Question: I am trying to display HTML text inside a JTable's cell but the scrollbars arent showing up at all. Below is my code...
'''
public class TableCellTextRenderer {
@Override
public Component getTableCellRendererComponent(JTable table, Object value, boolean isSelected,
boolean hasFocus, int row, int column) {
final JTextPane jtextPane = new JTextPane();
JScrollPane scrollPane = new JScrollPane(jtextPane);
scrollPane.setPreferredSize(new Dimension(350,350));
scrollPane.setVisible(true);
jtextPane.setEditable(false);
jtextPane.setAutoscrolls(true);
jtextPane.setContentType("text/html");
jtextPane.setText(myHtmlText);
jtextPane.setVisible(true);
jtextPane.setPreferredSize(new Dimension(350,350));
//this setViewPort has no effect
scrollPane.setViewportView(jtextPane);
jtextPane.setVisible(true);
scrollPane.setAutoscrolls(true);
scrollPane.setHorizontalScrollBarPolicy(ScrollPaneConstants.HORIZONTAL_SCROLLBAR_ALWAYS);
scrollPane.setVerticalScrollBarPolicy(ScrollPaneConstants.VERTICAL_SCROLLBAR_ALWAYS);
JPanel jpanel = new JPanel();
jpanel.setVisible(true);
jpanel.setPreferredSize(new Dimension(360, 360));
jpanel.add(scrollPane);
return jpanel;
}
}
'''
The scroll bars appear, but the scrolling handles dont appear. Can you please tell me what I am missing?
The table looks like this:

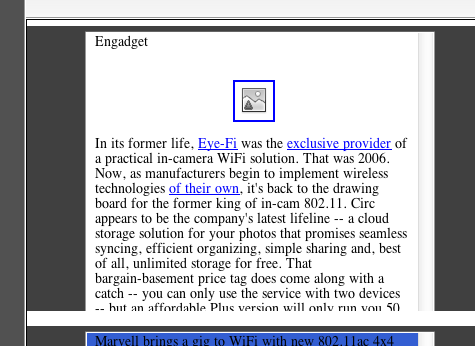
Answer: I'm afraid this is not going to work the way you'd want it to. The way JTables work is by obtaining a renderer component to draw the cell once, then cache it. In simplest terms, the component you're returning is basically just used to draw the cell, but it does not work the way normal components do - for instance, it does not receive events. You can use a cell editor (which will receive events), but the user would have to select the cell manually.
There are a couple of tricks you can use by installing custom mouse listeners, but this stuff will get very complicated. It'd probably be better to ask yourself if you're really looking for a JTable (as opposed to a custom layout), or if it would perhaps be possible to embed a JavaFX table.